Aerial crown-view tile of a tropical tree (Barro Colorado Island, Panama), acquired 20250414:
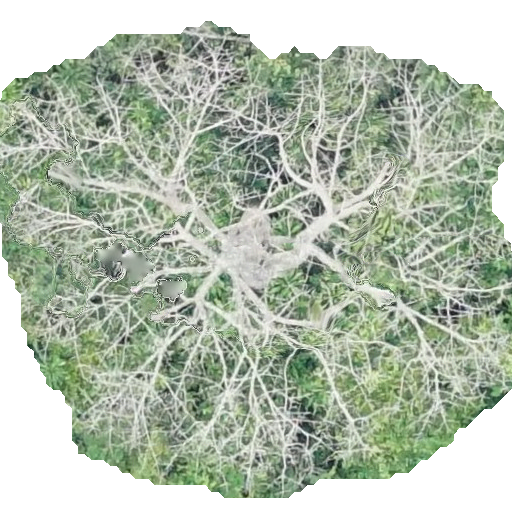
Species: Sterculia apetala
GBIF accepted scientific name: Sterculia apetala
Crown area: 297.483 m²